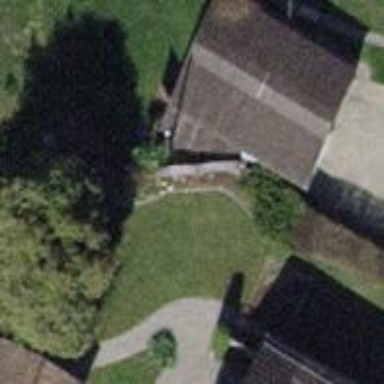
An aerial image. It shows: Group of garages.